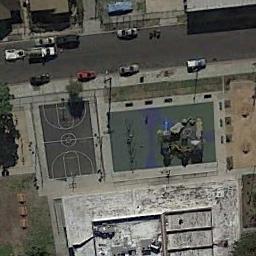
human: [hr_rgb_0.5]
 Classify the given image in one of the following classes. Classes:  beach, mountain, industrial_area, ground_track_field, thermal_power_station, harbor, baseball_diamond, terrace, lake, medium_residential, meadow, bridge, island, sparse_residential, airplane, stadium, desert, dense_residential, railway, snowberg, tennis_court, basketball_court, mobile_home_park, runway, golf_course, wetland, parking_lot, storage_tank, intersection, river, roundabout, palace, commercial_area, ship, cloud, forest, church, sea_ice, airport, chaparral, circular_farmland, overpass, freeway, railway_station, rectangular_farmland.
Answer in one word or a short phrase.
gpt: basketball_court